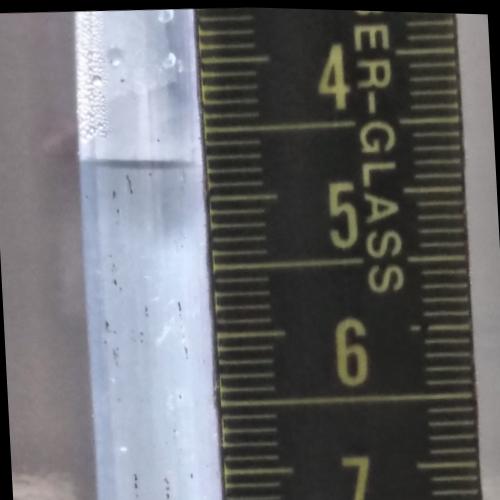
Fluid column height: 4.8 cm